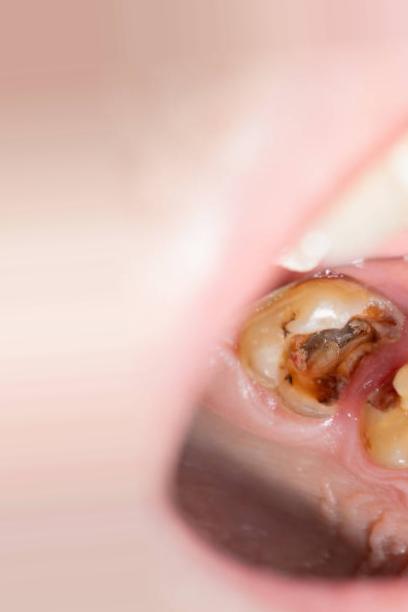
Condition: Caries